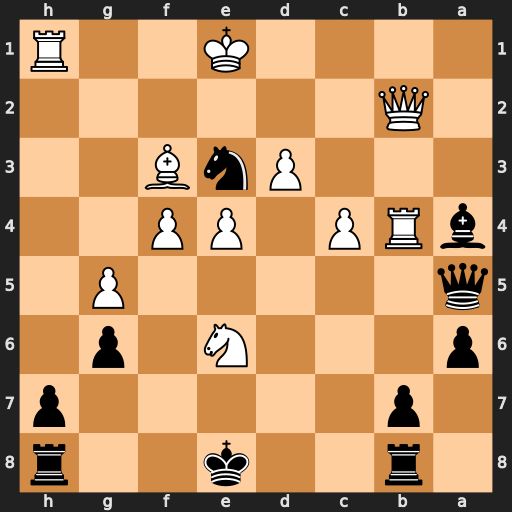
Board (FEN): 1r2k2r/1p5p/p3N1p1/q5P1/bRP1PP2/3PnB2/1Q6/4K2R
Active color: b
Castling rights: Kk
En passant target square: -
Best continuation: Qxb4+ Qxb4 Nc2+ Kd2 Nxb4